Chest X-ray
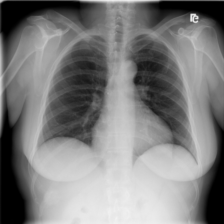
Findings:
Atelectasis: negative
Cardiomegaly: negative
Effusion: negative
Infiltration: negative
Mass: negative
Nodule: negative
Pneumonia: negative
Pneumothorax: negative
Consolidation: negative
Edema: negative
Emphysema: negative
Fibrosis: negative
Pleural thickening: negative
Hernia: negative